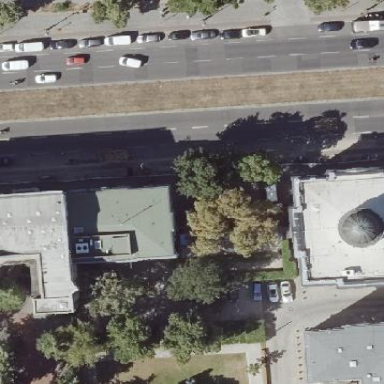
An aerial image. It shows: Museum housed in building.